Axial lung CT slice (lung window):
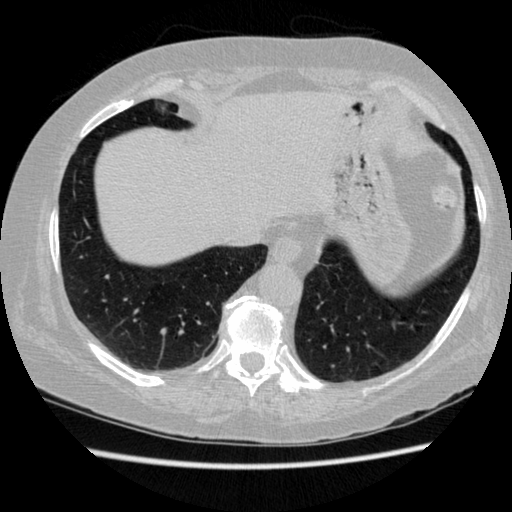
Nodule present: no